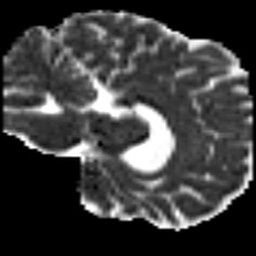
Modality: MD
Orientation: sagittal
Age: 50
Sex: female
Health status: ill
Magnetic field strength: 3 T
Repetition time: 8.4 s
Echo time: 0.0926 s